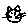
Label: cat